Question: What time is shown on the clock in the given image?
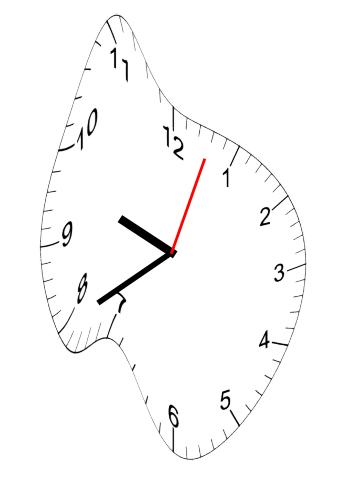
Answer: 09:40:03